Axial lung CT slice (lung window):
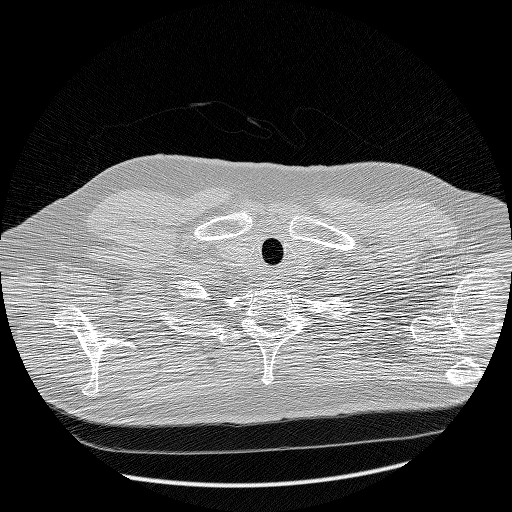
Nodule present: no